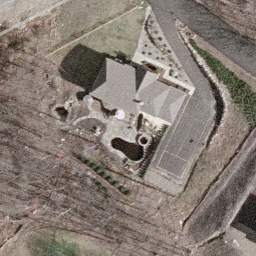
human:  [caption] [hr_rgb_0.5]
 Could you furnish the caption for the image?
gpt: This is a sparse residential area with a villa surrounded by trees and lawn .

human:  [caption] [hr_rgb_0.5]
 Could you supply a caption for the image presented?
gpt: A villa with plants surrounded is in the sparse residential area .

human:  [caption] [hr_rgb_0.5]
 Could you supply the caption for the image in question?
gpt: A villa with grey roofs has a swimming pool beside is in the sparse residential area .

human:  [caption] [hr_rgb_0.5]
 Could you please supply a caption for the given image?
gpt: A villa with grey roofs is surrounded by trees and lawn in the sparse residential area .

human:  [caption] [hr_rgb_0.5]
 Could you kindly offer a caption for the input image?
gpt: A villa with plants surrounded has a swimming pool beside .